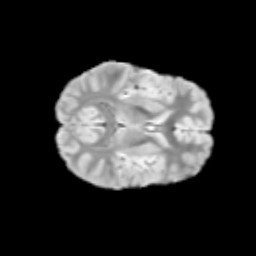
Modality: T2w
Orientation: axial
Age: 9
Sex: female
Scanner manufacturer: siemens
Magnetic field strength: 3 T
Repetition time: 3.8 s
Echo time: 0.07 s